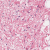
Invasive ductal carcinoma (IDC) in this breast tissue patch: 0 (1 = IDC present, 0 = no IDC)